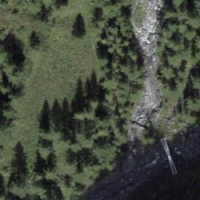
EUNIS habitat code: 31
Species observed at this site:
Larix decidua